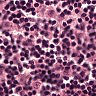
Metastatic tissue present: no